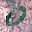
Label: 0